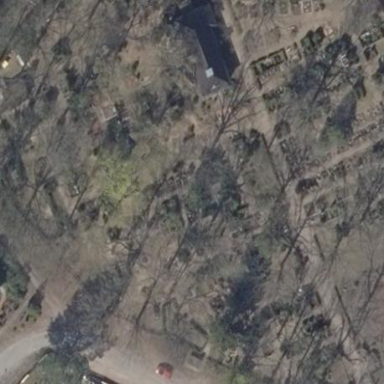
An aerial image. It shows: Cemetery.